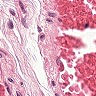
Metastatic tissue present: no